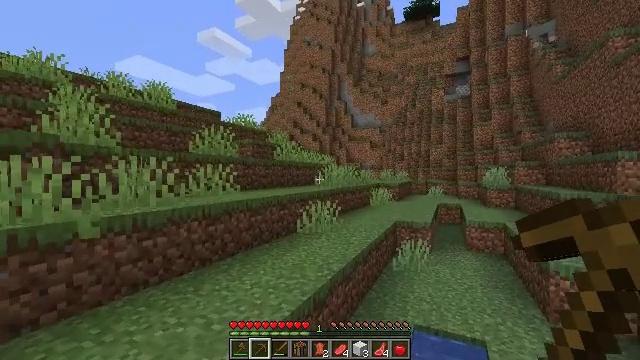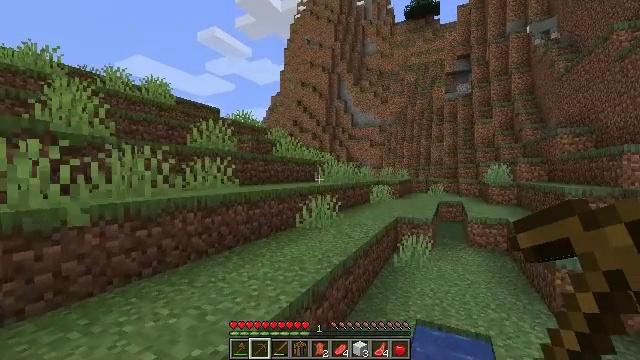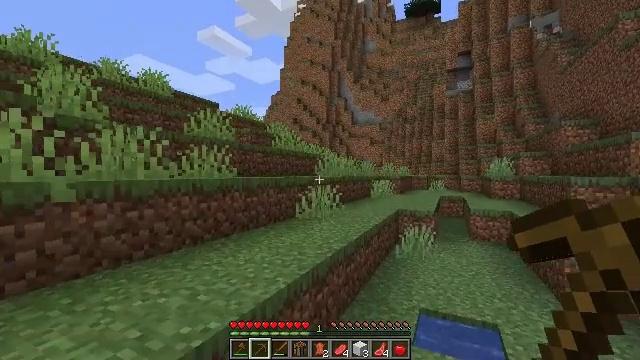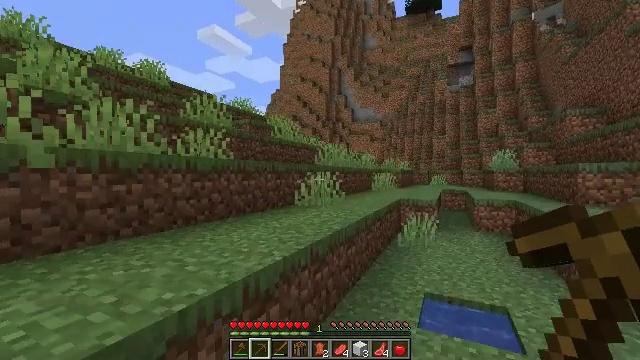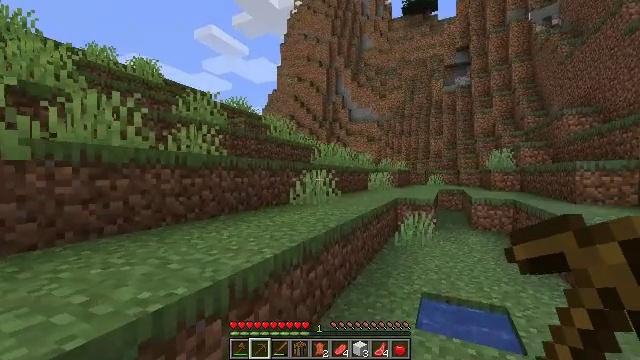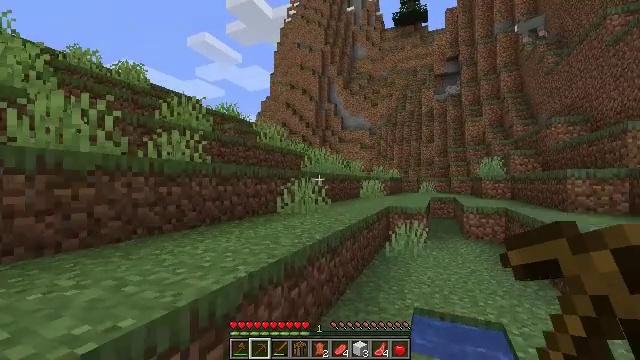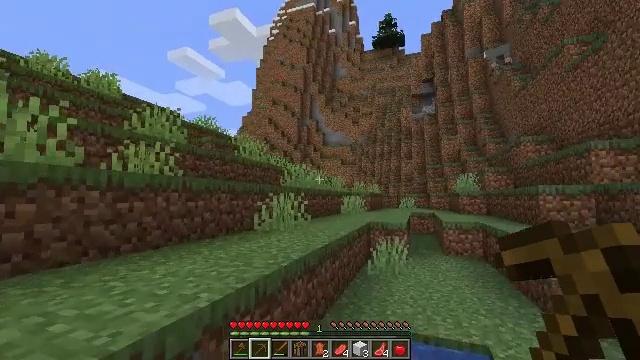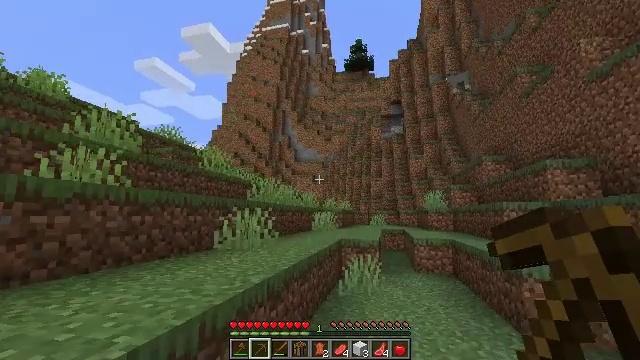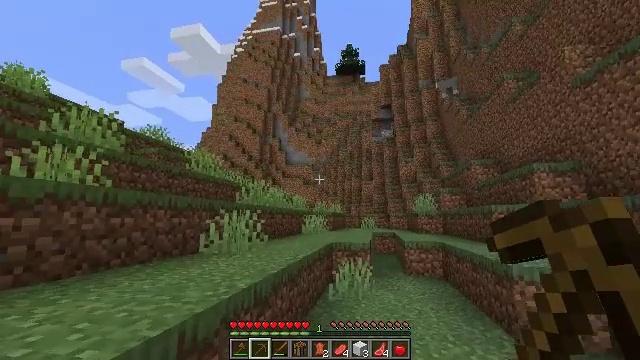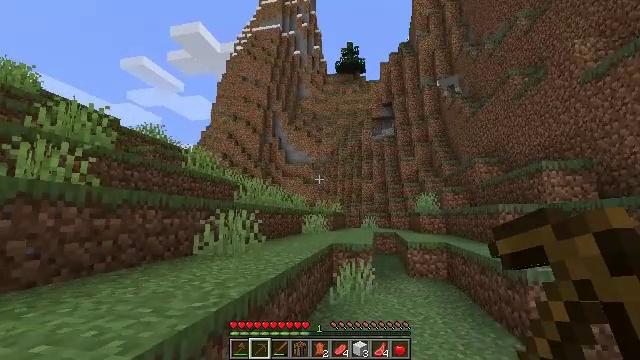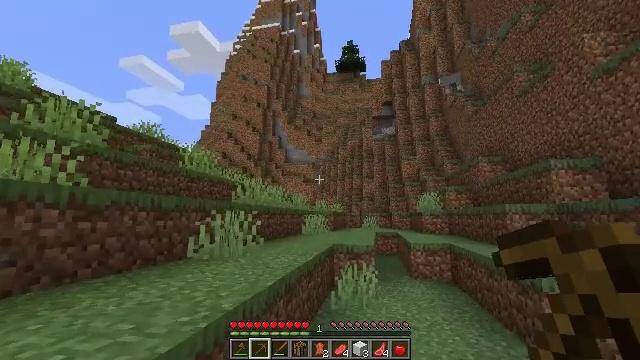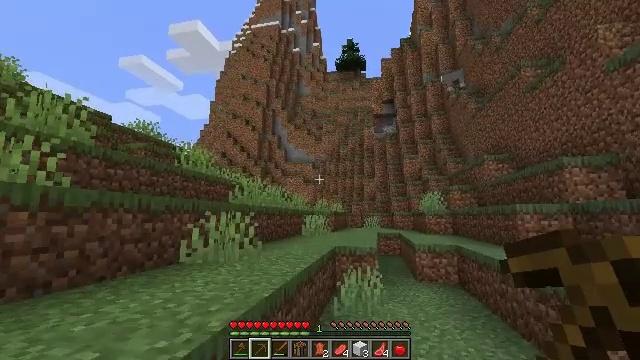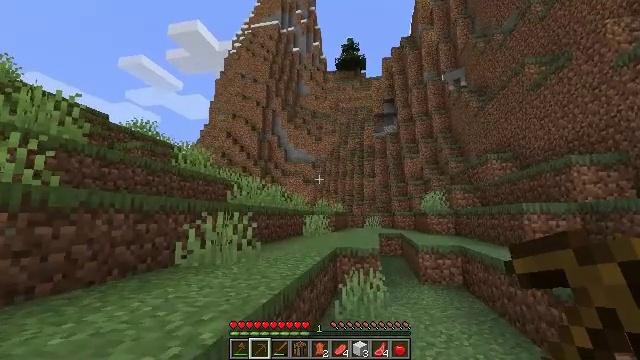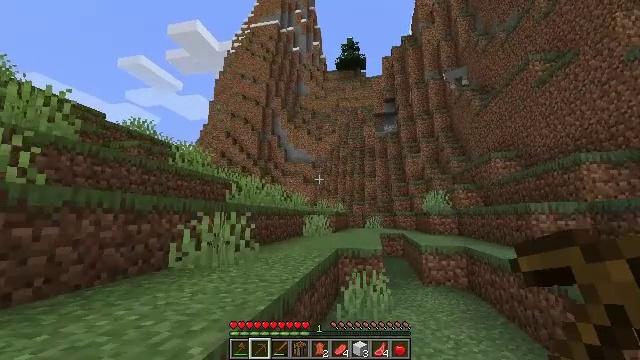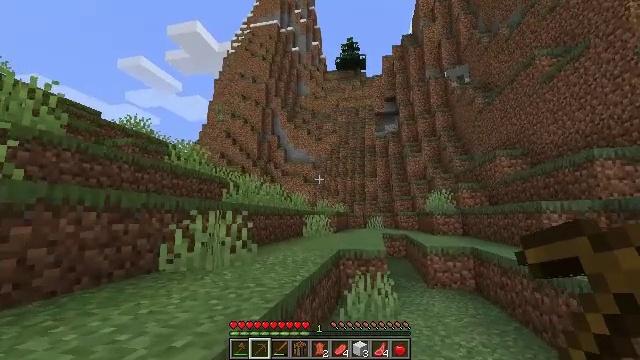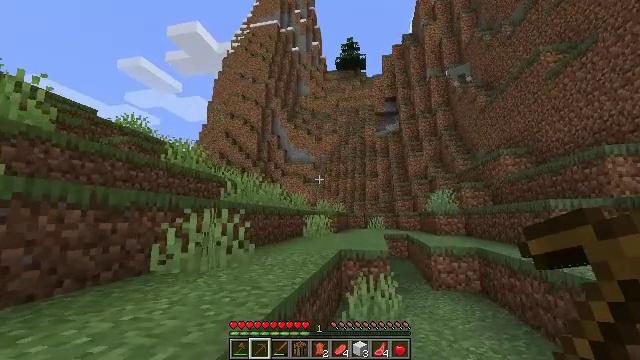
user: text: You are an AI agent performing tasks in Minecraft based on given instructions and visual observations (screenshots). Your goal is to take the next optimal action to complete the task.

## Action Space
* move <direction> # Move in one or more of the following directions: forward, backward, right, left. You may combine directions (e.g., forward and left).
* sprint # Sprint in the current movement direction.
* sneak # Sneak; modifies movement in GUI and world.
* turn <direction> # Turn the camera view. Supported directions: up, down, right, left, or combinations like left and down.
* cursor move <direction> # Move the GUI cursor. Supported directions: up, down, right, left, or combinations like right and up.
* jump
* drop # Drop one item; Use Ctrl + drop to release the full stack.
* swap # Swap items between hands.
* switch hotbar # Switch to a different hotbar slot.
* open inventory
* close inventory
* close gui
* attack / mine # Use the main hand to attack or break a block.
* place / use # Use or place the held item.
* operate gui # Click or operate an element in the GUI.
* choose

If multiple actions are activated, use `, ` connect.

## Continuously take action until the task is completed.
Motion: motion action
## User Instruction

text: Dig up the grass block for dirt.
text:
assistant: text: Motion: move forward
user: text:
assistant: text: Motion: move forward
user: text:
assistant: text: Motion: move forward
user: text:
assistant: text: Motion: move forward
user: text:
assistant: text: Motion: move forward, turn right and up
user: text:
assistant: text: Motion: move forward, turn right and up
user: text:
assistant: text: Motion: move forward, turn right and up
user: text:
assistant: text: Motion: move forward, turn right
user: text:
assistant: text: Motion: move forward
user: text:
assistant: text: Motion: move forward
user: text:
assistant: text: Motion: move forward
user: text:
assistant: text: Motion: move forward
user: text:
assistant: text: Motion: move forward
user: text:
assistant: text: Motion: move forward
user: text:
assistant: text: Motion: move forward
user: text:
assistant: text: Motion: move forward
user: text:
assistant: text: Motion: move forward
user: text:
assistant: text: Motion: move forward
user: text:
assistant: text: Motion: move forward
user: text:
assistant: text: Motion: move forward
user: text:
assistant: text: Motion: move forward
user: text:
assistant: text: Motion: move forward
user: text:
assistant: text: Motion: move forward
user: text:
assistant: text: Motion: move forward, jump
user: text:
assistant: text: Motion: move forward, jump
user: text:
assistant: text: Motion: move forward, jump
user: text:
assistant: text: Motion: move forward, jump
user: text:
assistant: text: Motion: move forward
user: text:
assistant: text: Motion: move forward
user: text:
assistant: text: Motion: move forward